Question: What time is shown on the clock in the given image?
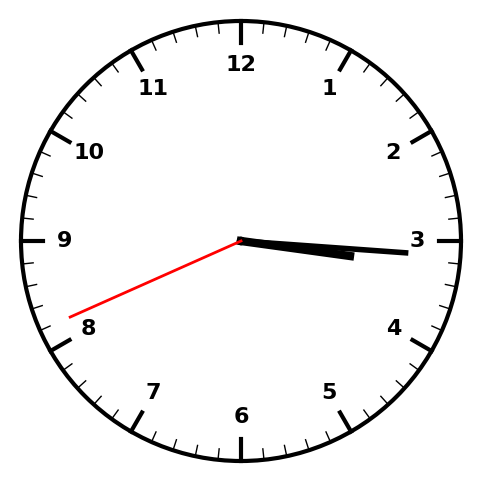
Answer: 03:15:41